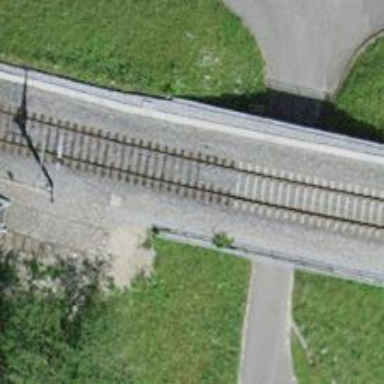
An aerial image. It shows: Railway bridge with electrified tracks and single rail.